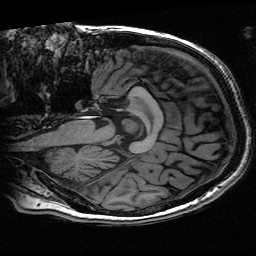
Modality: T1w
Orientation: sagittal
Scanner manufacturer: ge
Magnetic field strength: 3 T
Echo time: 0.00318 s